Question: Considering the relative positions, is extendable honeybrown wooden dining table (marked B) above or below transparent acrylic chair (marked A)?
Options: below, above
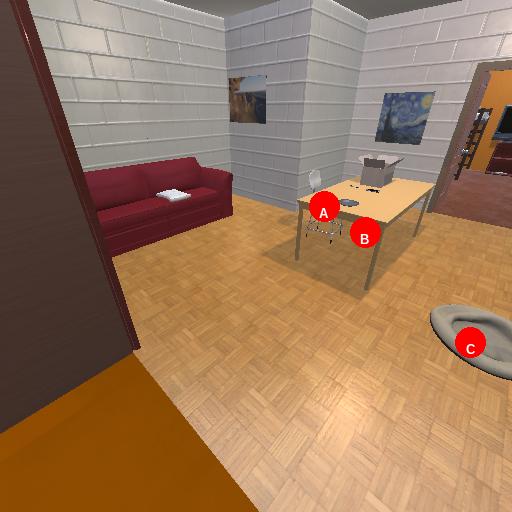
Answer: below